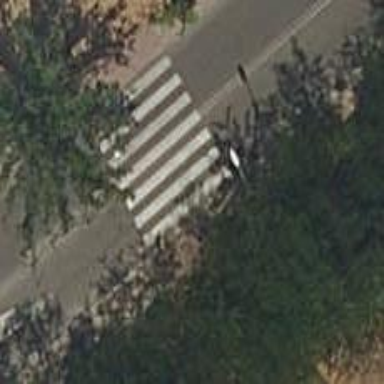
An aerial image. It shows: Uncontrolled crossing on the road.